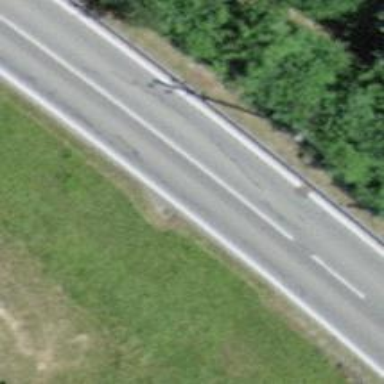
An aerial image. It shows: Tertiary road with asphalt surface and lane markings present.